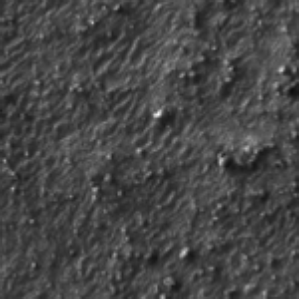
Label: frost